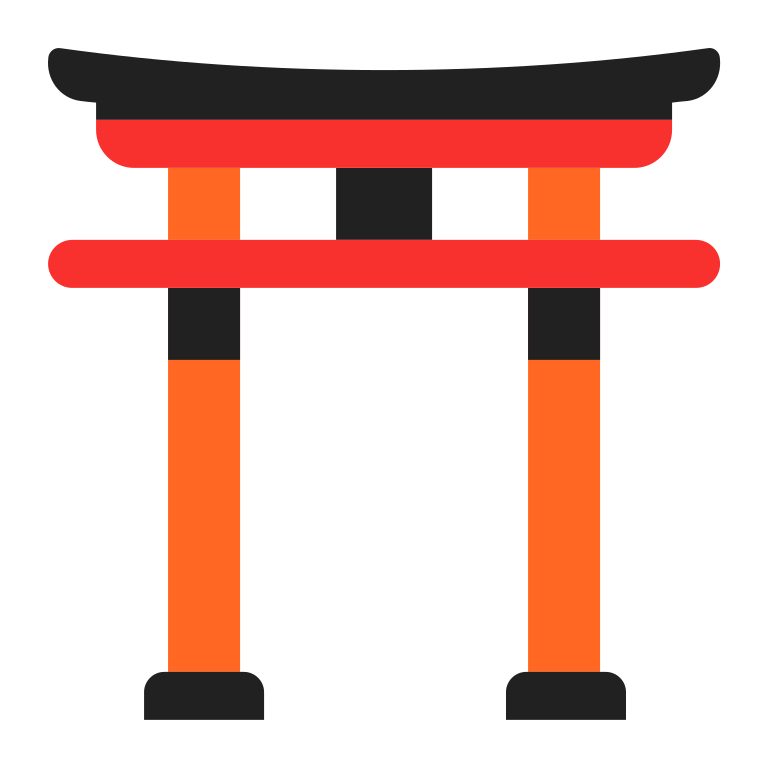
shinto shrine flat